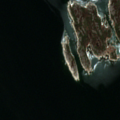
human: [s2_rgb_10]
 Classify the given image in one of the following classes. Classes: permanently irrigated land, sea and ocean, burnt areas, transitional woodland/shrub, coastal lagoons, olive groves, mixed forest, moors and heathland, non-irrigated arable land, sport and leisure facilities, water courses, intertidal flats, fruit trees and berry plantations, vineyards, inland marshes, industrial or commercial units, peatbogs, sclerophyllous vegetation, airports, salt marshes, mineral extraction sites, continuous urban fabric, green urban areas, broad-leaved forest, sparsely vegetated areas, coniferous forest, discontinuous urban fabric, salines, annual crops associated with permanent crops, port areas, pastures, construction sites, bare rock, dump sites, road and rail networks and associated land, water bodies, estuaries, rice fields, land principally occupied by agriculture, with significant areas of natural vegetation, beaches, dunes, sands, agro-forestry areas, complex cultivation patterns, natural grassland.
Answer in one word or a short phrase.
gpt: bare rock, sea and ocean